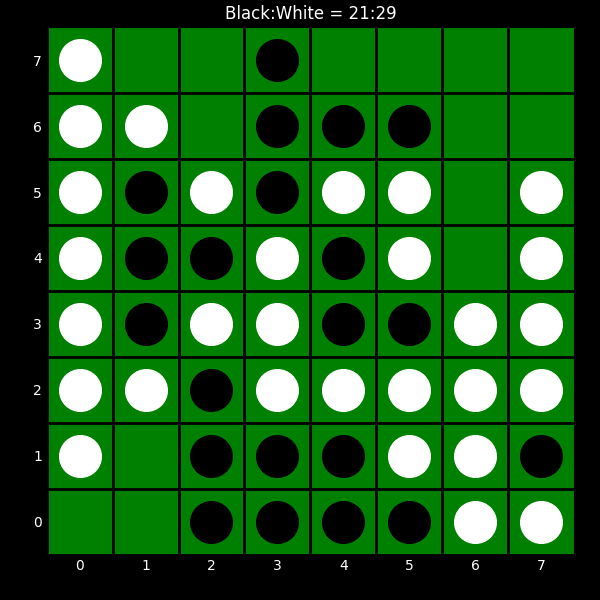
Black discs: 21
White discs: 29